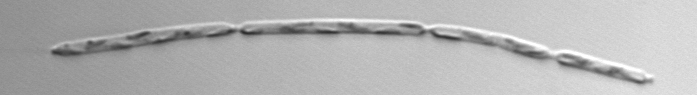
Label: Eucampia_morphytype1